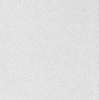
Label: dusty